Interaction volume radius: 5 \u00c5
Interaction volume height: 35 \u00c5
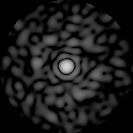
Disorder parameter: 0.8633